Question: I am trying to retrieve all the values of all the checkboxes when I click on the button "extraire" (see image below). I would like to have a list of true, false which are the values of the checkboxes (and if possible the field name associated).
controller :
'''
case class extractionBoxForm(value : Boolean)
val extractionForm : Form[extractionBoxForm] = Form(
mapping(
"value" -> boolean
)(extractionBoxForm.apply)(extractionBoxForm.unapply)
'''
)
view :
'''
@helper.form(routes.ExtractionController.checkedValues){
@listNameFields.map { fieldName =>
<div class="form_inputs clearfix clickable">
<div class="row-fluid">
<div class="span3">
<label class="control-label">@fieldName.tail.head :</label>
</div>
<div class="span1 offset8">
@helper.checkbox(extractionForm("value"),'name ->"rendering", 'class->"chkbox1",'checkboxMap -> "value")
</div>
</div>
</div>
}
<div class="validForm">
<input type="submit" onclick="sayHello()" value="Extraire" class="btn btn-info">
</div>
}
'''

---
I tried the <URL> but I couldn't make it work with checkbox
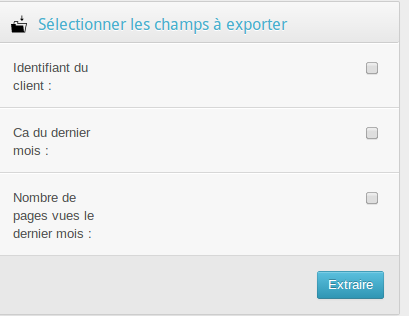
Answer: Finally I got it worked :
Play-scala version :
'''
<div class="widget_content no-padding">
@helper.form(routes.ExtractionController.checkedValues){
@for(i <- 0 until listNameFields.size) {
<div class="form_inputs clearfix">
<div class="row-fluid">
<div class="span5">
<label class="control-label">@listNameFields(i).description :</label>
</div>
<div id="checkboxlist" class="span1 offset6">
@helper.checkbox(myForm("fields[" + i + "]"), '_label -> "" , 'value -> listNameFields(i).fieldName)
</div>
</div>
</div>
}
<div class="validForm">
<input type="submit" id="Extract1" value="Extraire" class="btn btn-info">
</div>
}
'''
Jquery version :
'''
<script type="text/javascript" src="@routes.ExtractionController.javascriptRoutes"> </script>
<script>
$(document).ready(function () {
/* Get the checkboxes values based on the class attached to each check box */
$("#Extract1").click(function() {
getValueUsingClass();
});
});
function getValueUsingClass(){
/* declare an checkbox array */
var chkArray = [];
/* look for all checkboes that have a class 'chk' attached to it and check if it was checked */
$(".chkbox1:checked").each(function() {
chkArray.push($(this).val());
});
/* we join the array separated by the comma */
var selected;
selected = chkArray.join(',') + ",";
/* check if there is selected checkboxes, by default the length is 1 as it contains one single comma */
if(selected.length > 1){
/* alert("You have selected " + selected); */
}else{
alert("Please at least one of the checkbox");
}
jsRoutes.controllers.ExtractionController.checkedValues(chkArray).ajax({
type: "post",
success: function(){
window.location.href = "/extraction"
},
error:function(){
}
});
}
</script>
'''